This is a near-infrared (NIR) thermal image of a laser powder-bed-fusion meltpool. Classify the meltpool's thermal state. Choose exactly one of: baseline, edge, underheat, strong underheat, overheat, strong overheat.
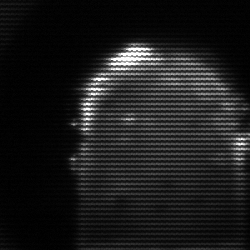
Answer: baseline